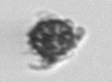
Label: Syracosphaera_pulchra